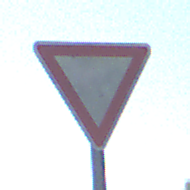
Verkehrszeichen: VorfahrtGewaehren
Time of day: Midday
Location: Outdoor (Nature)
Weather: Clear
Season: NotSpecified
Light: Natural